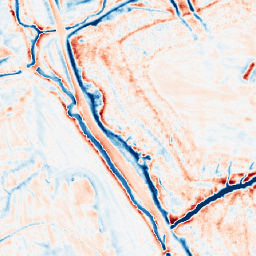
Category: edge_preserving
Decomposition family: guided
Decomposition parameters: radius: 4
eps: 0.1
Upsampling method: area
Upsampling parameters: scale: 2
Upsampling scale: 2